Question: I'm having a strange behaviour in Google Chrome browser. On my website I have a list / grid view. Changing between list and grid is done by Javascript and CSS. The only thing Javascript does is changing the css class of the list element.
So when I first load the page, all images are shown. But changing from list to grid, the images don't come back until I start scrolling or hover with the mouse over the image. See example below.

This only happens in Chrome (38.0.2125.104 m (64-bit))
No problems with IE, FireFox don't have this issue.
The HTML, the class 'grid' is changed to 'list'.
'''
<ul class="grid">
<li><div>Div with product layout</div></li>
<li><div>Div with product layout</div></li>
<li><div>Div with product layout</div></li>
</ul>
'''
CSS
'''
ul.grid > li {
/*CSS HERE*/
}
ul.list > li {
/*CSS HERE*/
}
'''
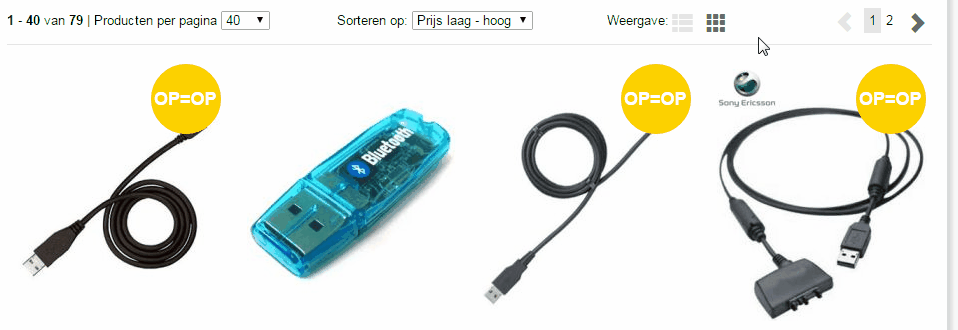
Answer: I had similar probleme with chrome rendering. Images are there but invisible till you hover or so. Try add '-webkit-backface-visibility: hidden; -webkit-transform: translate3d(0,0,0)'